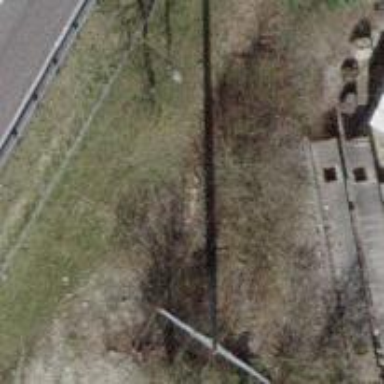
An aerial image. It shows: Concrete power pole.